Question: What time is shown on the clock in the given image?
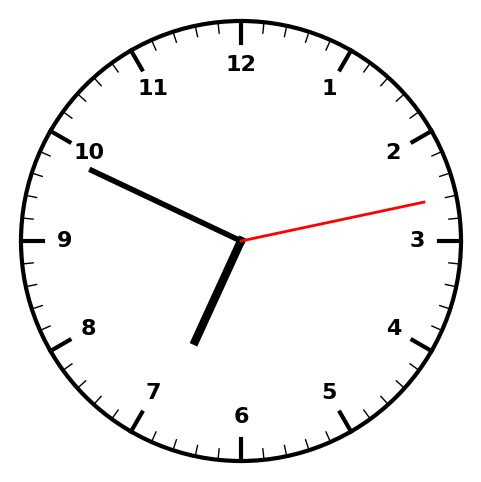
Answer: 06:49:13